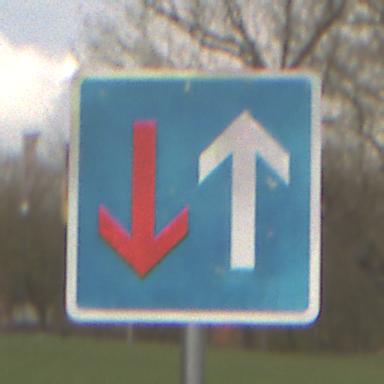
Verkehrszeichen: VorrangVorGegenverkehr
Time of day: MorningAfternoon
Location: Outdoor (Suburban)
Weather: Overcast
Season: NotSpecified
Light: Natural